Question: I really like this slider sample <URL>. But I want to do is assign next/previous onclick command on images display on right side like this:

Instead of clicking those DOTS. I want to assign the onclick EVENT on images(RED BOXES).
How can I tweak that one.
Thank you in advance!
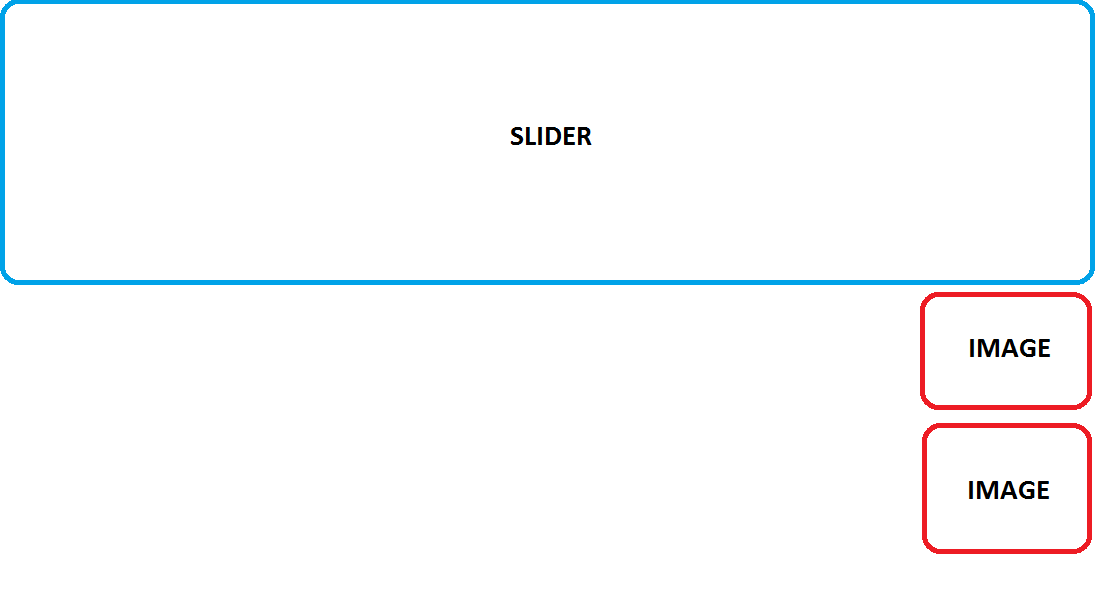
Answer: ### I've simply changed the $navDots variable to point to the images on line 90 of js.
'''
var navDots = $('.nav-images');
this.$navDots = navDots.children( 'img' );
'''
### Then use this HTML:
'''
<div class="nav-images">
<img src="http://lorempixel.com/400/200/city" alt="img01" width="100px"/>
<img src="http://lorempixel.com/400/200/business" alt="img02" width="100px"/>
<img src="http://lorempixel.com/400/200/technics" alt="img03" width="100px"/>
<img src="http://lorempixel.com/400/200/people" alt="img04" width="100px"/>
<img src="http://lorempixel.com/400/200/nature" alt="img05" width="100px"/>
<img src="http://lorempixel.com/400/200/sports" width="100px"/>
</div>
'''
Hope it helps! Please see codepen example as well!. <URL>